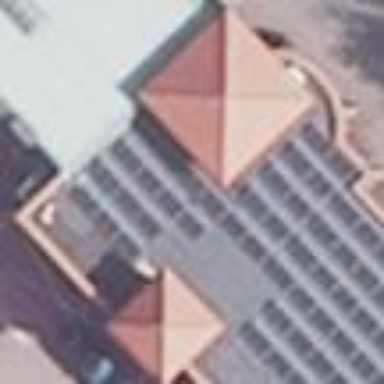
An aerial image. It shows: Retail building.